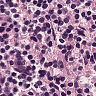
Metastatic tissue present: yes